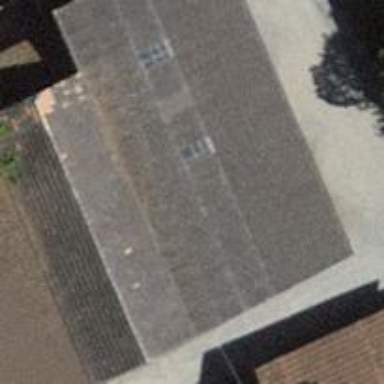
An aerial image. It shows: Barn.